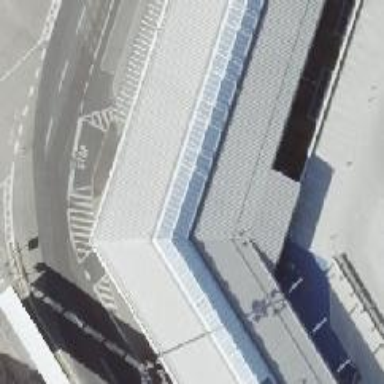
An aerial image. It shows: Airport gate.